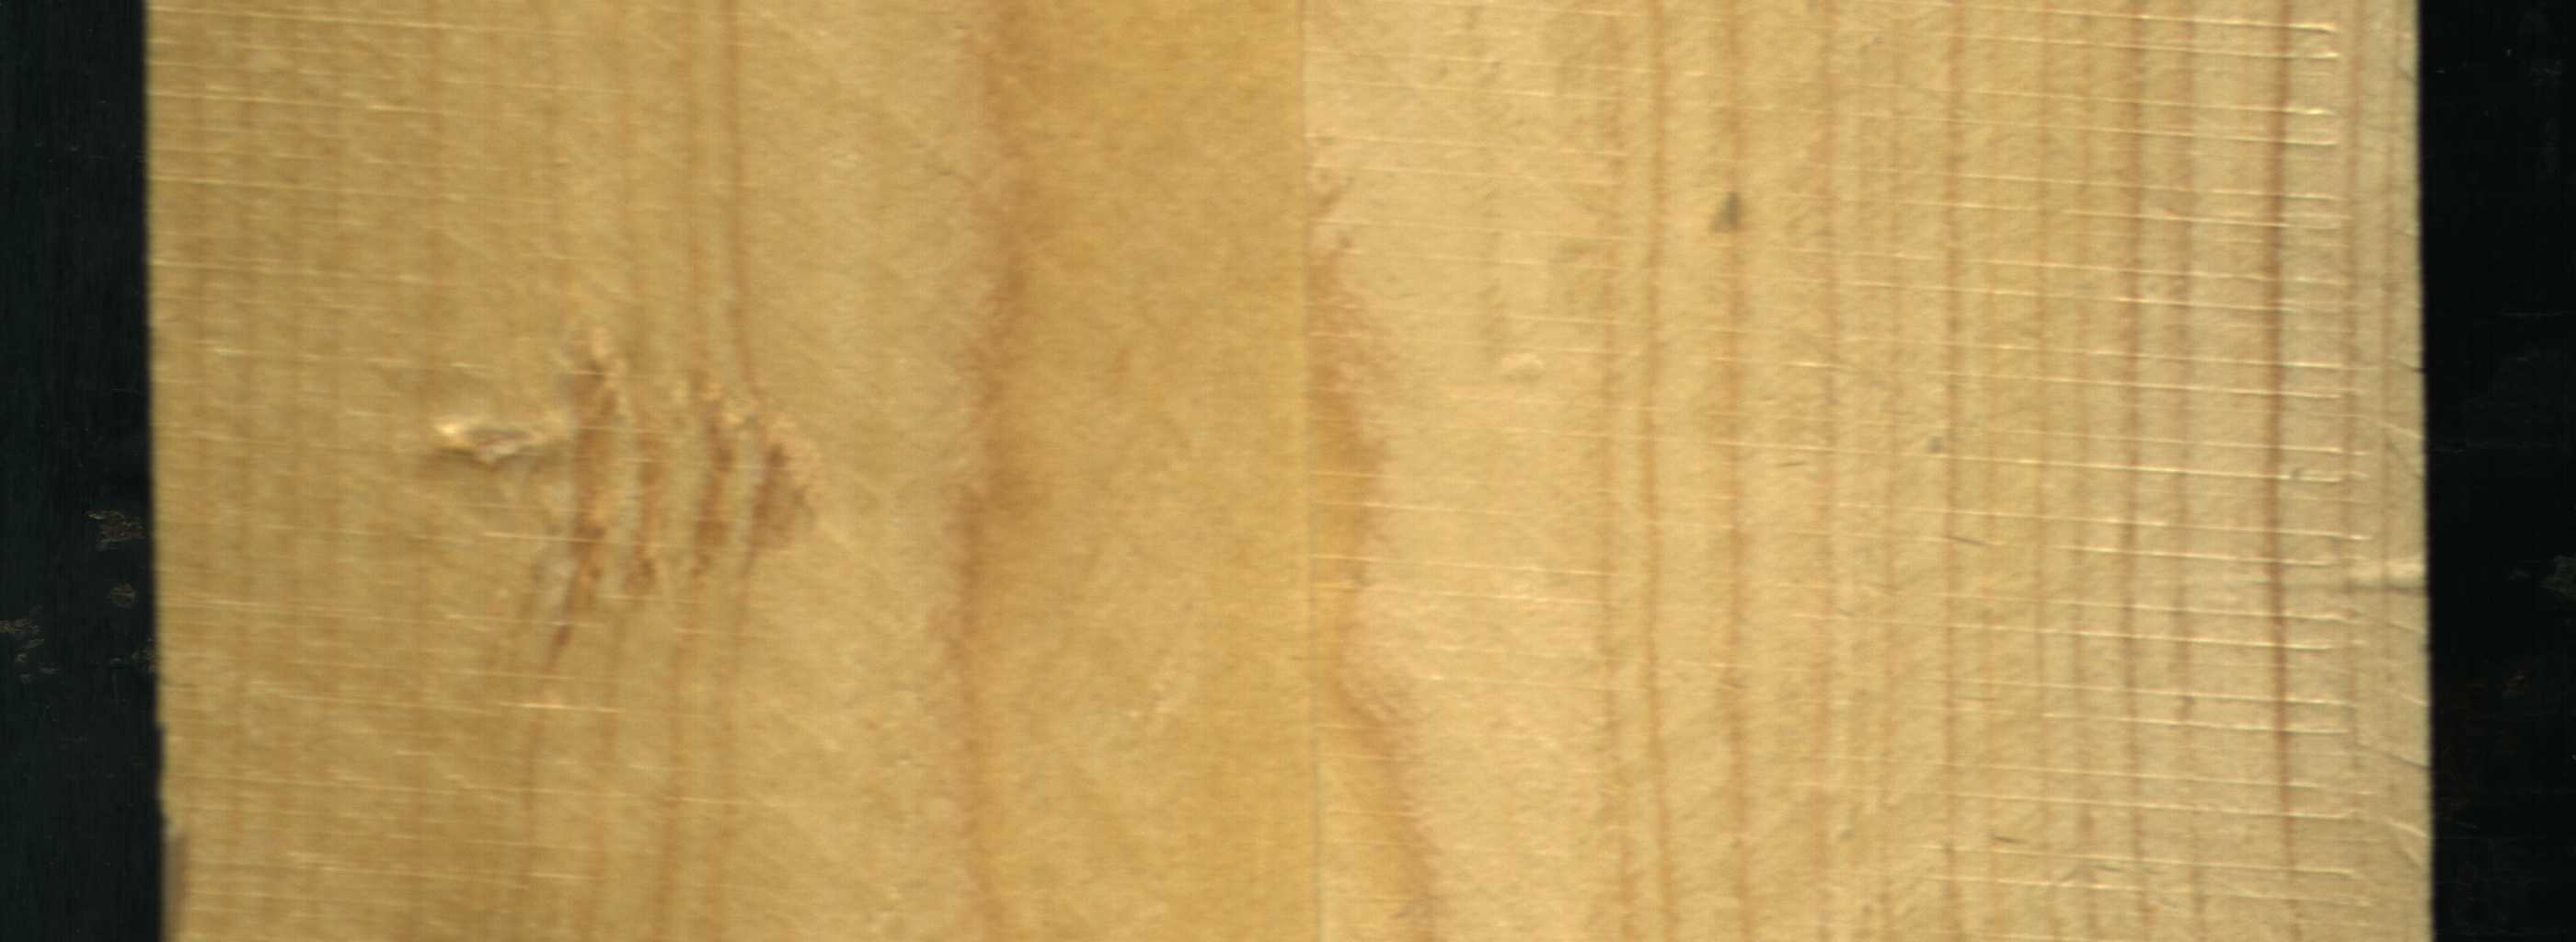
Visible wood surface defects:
resin